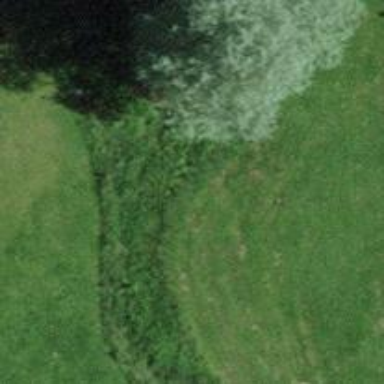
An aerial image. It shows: Golf rough area.